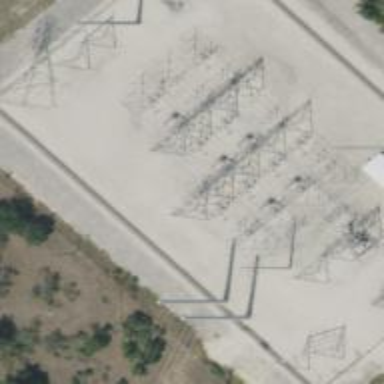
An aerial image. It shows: Switch used for power control.